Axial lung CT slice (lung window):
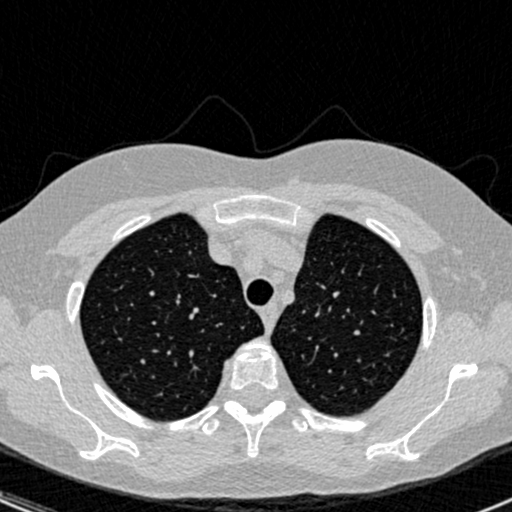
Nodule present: no